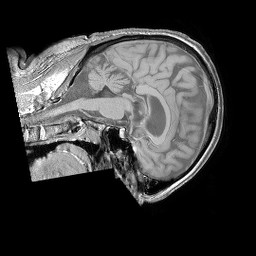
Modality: T1w
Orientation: sagittal
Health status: ill
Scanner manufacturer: philips
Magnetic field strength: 3 T
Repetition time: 0.3787 s
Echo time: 0.002908 s